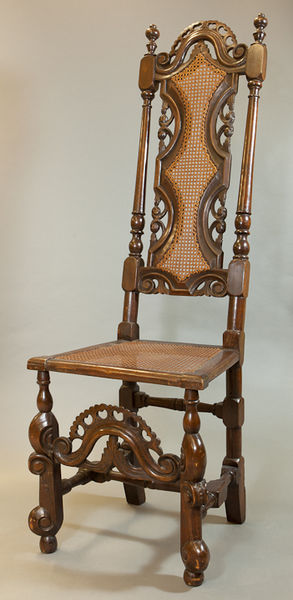
Titel: Charles II Side Chair
Standort: Amherst (Massachusetts, USA)
Institution: Mead Art Museum, Amherst College
Schlagwörter: leer, fotografie, verziert, stuhlbein, möbelstück, netz